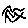
Label: zigzag